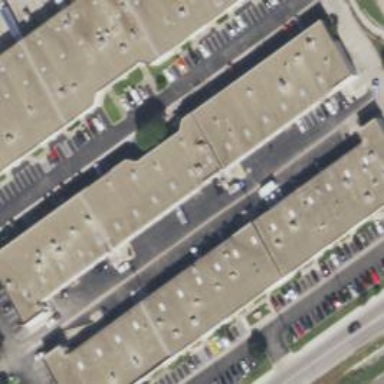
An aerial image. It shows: Warehouse.